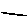
Label: line